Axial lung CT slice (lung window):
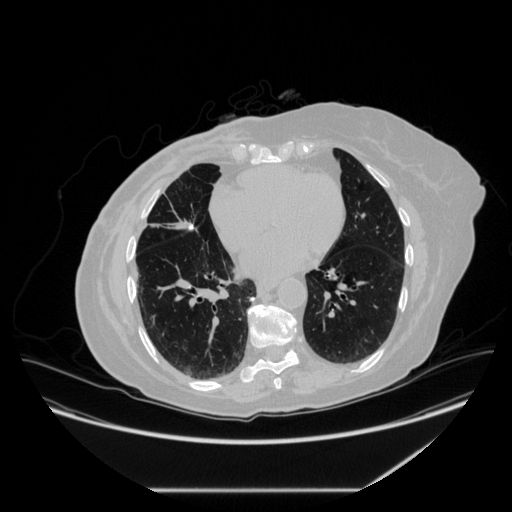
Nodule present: yes
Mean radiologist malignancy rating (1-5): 1.25